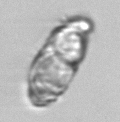
Label: Warnowia